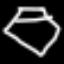
Label: diamond